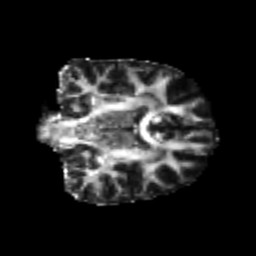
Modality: FA
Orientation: coronal
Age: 25
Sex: male
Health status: healthy
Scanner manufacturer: philips
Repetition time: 7.388 s
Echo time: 0.08599 s